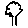
Label: tree